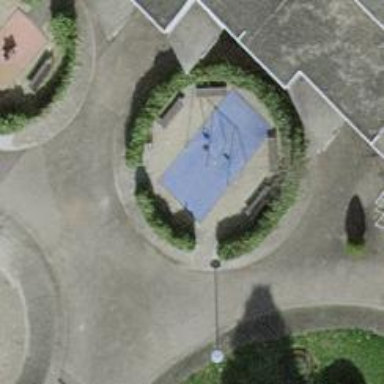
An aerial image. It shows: Playground area for leisure land.